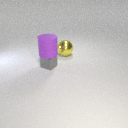
small gray metal cube below large purple rubber cylinder